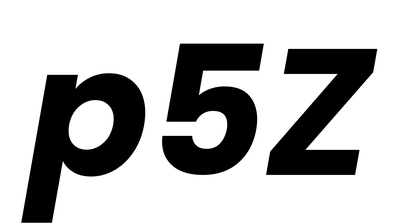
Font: Poppins-BoldItalic